Question: I am trying to set the Background to Transparent, however as you can see in the screen shot below when the mouse hovers over the 'ListBoxItem' it shows a blue Rectangle over the item:

I am using MVVM and my implementation is as follows:
'''
<UserControl.Resources>
<Style x:Key="HyperLinkStyle" TargetType="{x:Type Hyperlink}">
<Setter Property="Foreground" Value="#FF0066CC"/>
<Setter Property="TextDecorations" Value="None" />
<Style.Triggers>
<Trigger Property="IsMouseOver" Value="True">
<Setter Property="Foreground" Value="#FF0066CC"/>
<Setter Property="TextDecorations" Value="Underline" />
</Trigger>
<Trigger Property="IsEnabled" Value="False">
<Setter Property="Foreground" Value="{DynamicResource {x:Static SystemColors.GrayTextBrushKey}}"/>
</Trigger>
<Trigger Property="IsEnabled" Value="True">
<Setter Property="Cursor" Value="Hand"/>
</Trigger>
</Style.Triggers>
</Style>
</UserControl.Resources>
<Grid>
<Grid VerticalAlignment="Stretch" HorizontalAlignment="Stretch" Margin="0, 10, 0, 0">
<ListBox x:Name="TeamListView" ItemsSource="{Binding Teams}" BorderThickness="0"
SelectionMode="Single" Background="Transparent">
<ListBox.ItemTemplate>
<DataTemplate>
<DataTemplate.Resources>
<Style TargetType="ListBoxItem">
<Setter Property="Background" Value="Transparent"/>
<Style.Triggers>
<Trigger Property="IsMouseOver" Value="True">
<Setter Property="Background" Value="Transparent"/>
</Trigger>
</Style.Triggers>
</Style>
</DataTemplate.Resources>
<TextBlock Margin="0, 0, 0, 5">
<Hyperlink Style="{Binding Source={StaticResource HyperLinkStyle}}"
Command="{Binding ElementName=TeamListView, Path=DataContext.ConnectToTeam}"
CommandParameter="{Binding}">
<TextBlock Text="{Binding Path=DisplayName}" />
</Hyperlink>
</TextBlock>
</DataTemplate>
</ListBox.ItemTemplate>
</ListBox>
</Grid>
</Grid>
'''
Notes:
1. The hyperlinkstyle is used to give a hyperlink feel to the hyperlink control with in listbox.
2. The listbox 'TeamListView' uses an ItemTemplate DataTemplate. The style for the ItemTemplate is ListBoxItem, by setting background to transparent onMouseHover the intention is to remove the blue with no color on hover.
What am I missing?
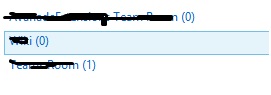
Answer: Try add this in 'ListBox.Resources' and remove 'IsMouseOver' trigger:
'''
<ListBox.Resources>
<SolidColorBrush x:Key="{x:Static SystemColors.HighlightBrushKey}" Color="Transparent" />
</ListBox.Resources>
'''
In system has default highlight brush depending on your system theme. To change this value, it is necessary to turn to 'SystemColors'.
Quote from <URL>:
> The SystemColors class provides access to system brushes and colors, such as ControlBrush, ControlBrushKey, and DesktopBrush. A system brush is a SolidColorBrush object that paints an area with the specified system color. A system brush always produces a solid fill; it can't be used to create a gradient.You can use system brushes as either a static or a dynamic resource. Use a dynamic resource if you want the brush to update automatically if the user changes the system brush as the application is running; otherwise, use a static resource.
In '.NET 4.5' system does not use 'SystemColors', therefore, you should:
- create the your 'Style/ControlTemplate'- look for alternatives, for example here: <URL>, which shows how to remove the difference between the frameworks